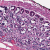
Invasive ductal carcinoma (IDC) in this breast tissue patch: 0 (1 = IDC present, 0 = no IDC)